Question:
How do i get rid of, or change the white gradient within UISegmentedControl (Bar style)??
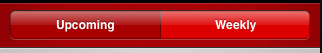
Answer: The only way i found is to draw a layer over every segment.
the bad news is that then you have to colorize by yourself the selected segment every time it changes (and "decolonizee" the unselected)
the good news is that you can have many different sets of colors for every single segment and display a red near a green near a blue...
you can call your method when a segmentedControl change:
'''
- (IBAction)changeSection:(id)sender {
UISegmentedControl *segmetedControl = sender;
[self colorize2SegmentsWithSelected:segmetedControl.selectedSegmentIndex];
// (...)
}
'''
and in your method:
'''
-(void)colorize2SegmentsWithSelected:(int)selected{
switch (selected) {
case 0:
[self myShineGradient:[initialStateArraySegmentedControl objectAtIndex:1] withColor1:myUIColor1 withColor2:myUIColor2];
[self myShineGradient:[initialStateArraySegmentedControl objectAtIndex:0] withColor1:myUIColor3 withColor2:myUIColor4];
break;
case 1:
[self myShineGradient:[initialStateArraySegmentedControl objectAtIndex:0] withColor1:myUIColor1 withColor2:myUIColor2];
[self myShineGradient:[initialStateArraySegmentedControl objectAtIndex:1] withColor1:myUIColor3 withColor2:myUIColor4];
break;
// (...)
}
// (...)
}
'''
where myColor1 and 2 are the neutral color (UIColor) for unselected segments and 3 + 4 for selected
in your case, if you want just one color make the 1 color = to the second (and 3=4).
initialStateArraySegmentedControl is the initial array of your segmentedControl (it may chance order when clicked, but yu need the initial one), so in your init try this:
'''
initialStateArraySegmentedControl = self.segmentedControl.subviews;
[self setColorForBackGround:self.segmentedControl withColor1:myUIColor1 withColor2:myUIColor2];
'''
this last line is to keep the corner around the segmented control main view
and:
'''
- (void)myShineGradient:(UIView*)myView withColor1:(UIColor*)color1 withColor2:(UIColor*)color2
{
// remove old personal shine layer (if any exists):
int layerNumberNow = [[myView.layer sublayers] count];
if (layerNumberNow>2) {
[[[myView.layer sublayers] objectAtIndex:0] removeFromSuperlayer];
}
// add shine layer
CAGradientLayer *gradientLayer = [CAGradientLayer layer];
[gradientLayer setBounds:[myView bounds]];
// Center the layer inside the parent layer
[gradientLayer setPosition:
CGPointMake([myView bounds].size.width/2,
[myView bounds].size.height/2)];
// Set the colors for the gradient to the
// two colors specified for high and low
[gradientLayer setColors:
[NSArray arrayWithObjects:
(id)[color1 CGColor],(id)[color2 CGColor], nil]];
[myView.layer insertSublayer:gradientLayer atIndex:layerNumberNow-2];
}
- (void)setColorForBackGround:(UIView*)myView withColor1:(UIColor*)color1 withColor2:(UIColor*)color2
{
// add shine layer
CAGradientLayer *gradientLayer = [CAGradientLayer layer];
[gradientLayer setBounds:[myView bounds]];
// Center the layer inside the parent layer
[gradientLayer setPosition:
CGPointMake([myView bounds].size.width/2,
[myView bounds].size.height/2)];
// Set the colors for the gradient to the
// two colors specified for high and low
[gradientLayer setColors:
[NSArray arrayWithObjects:
(id)[color1 CGColor],(id)[color2 CGColor], nil]];
[myView.layer setBackgroundColor:[ [UIColor colorWithRed:0 green:0 blue:0 alpha:0] CGColor]];
[myView.layer setCornerRadius:4];
[[myView layer] setMasksToBounds:YES];
// Display a border around the button
// with a 1.0 pixel width
[[myView layer] setBorderWidth:1.0f];
[[myView layer] setBorderColor:[ [UIColor colorWithRed:1 green:1 blue:1 alpha:.1] CGColor] ];
///
}
'''
PS
you need to import the quartz framework